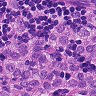
Metastatic tissue present: yes